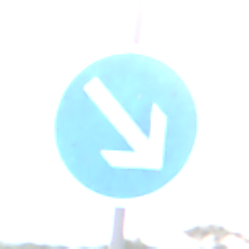
Verkehrszeichen: VorgeschriebeneVorbeifahrtRechts
Umgebung: Outdoor, Nature
Tageszeit: SunriseSunset
Wetter: PartlyCloudy
Licht: Natural
Jahreszeit: NotSpecified
Kontrast: LowContrast